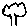
Label: tree